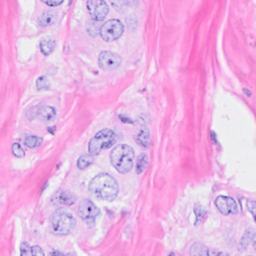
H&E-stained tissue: Breast